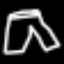
Label: pants